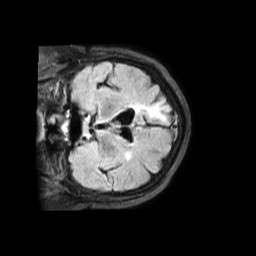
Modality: FLAIR
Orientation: coronal
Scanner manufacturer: philips
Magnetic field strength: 1.5 T
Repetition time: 6 s
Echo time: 0.0991 s